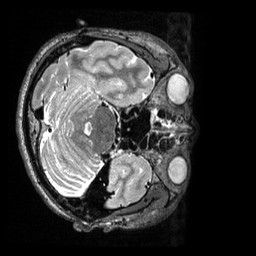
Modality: T2w
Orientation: axial
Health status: healthy
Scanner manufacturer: siemens
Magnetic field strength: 3 T
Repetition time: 3.2 s
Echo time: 0.565 s